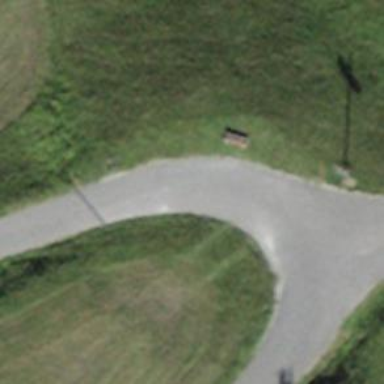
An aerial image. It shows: Paved unclassified road with grade1 track type. It is downhill piste with classic grooming.